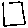
Label: square